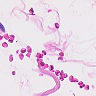
Metastatic tissue present: no